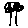
Label: tree